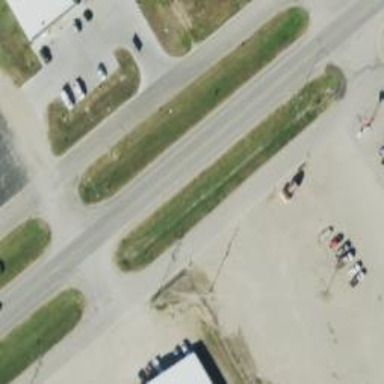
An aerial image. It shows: Primary road with asphalt surface.